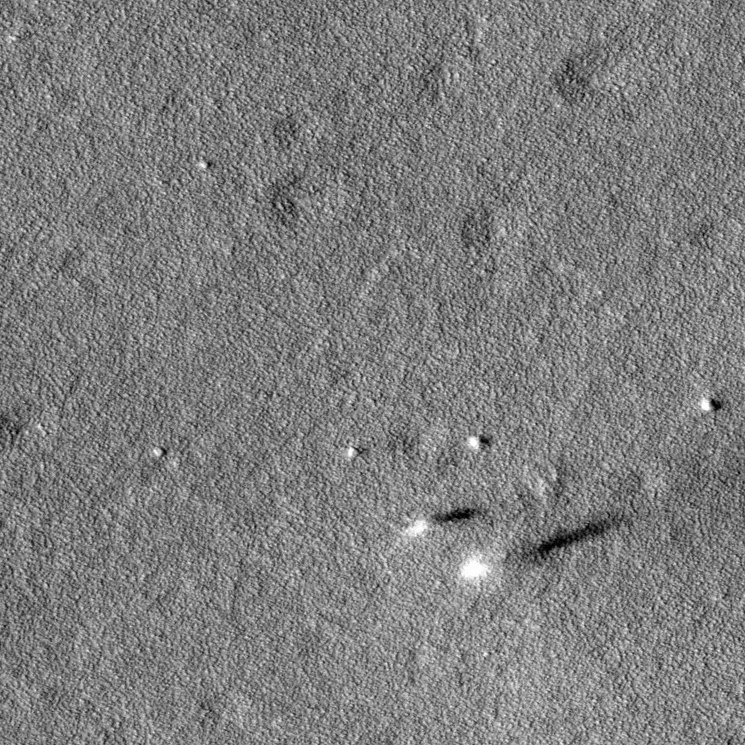
Label: dustdevil, dustdevil, dustdevil, dustdevil